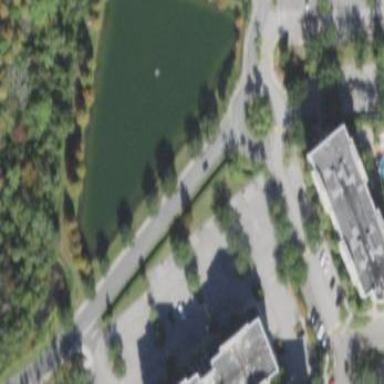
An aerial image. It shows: Peaceful pond surrounded by nature.